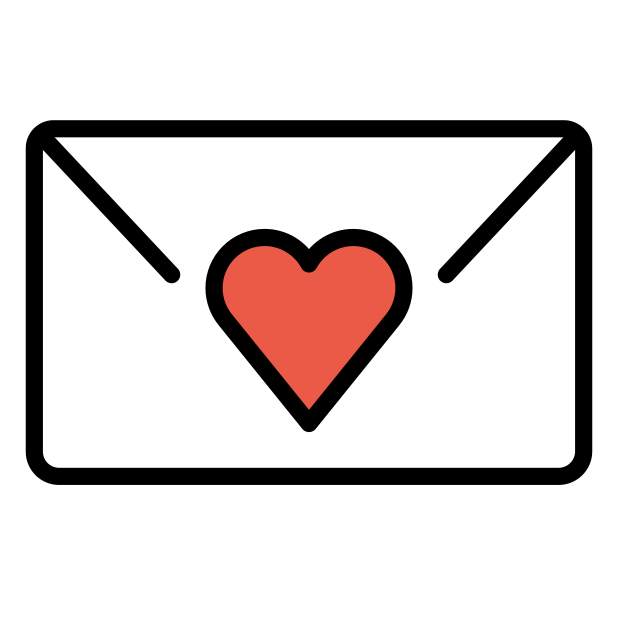
love letter